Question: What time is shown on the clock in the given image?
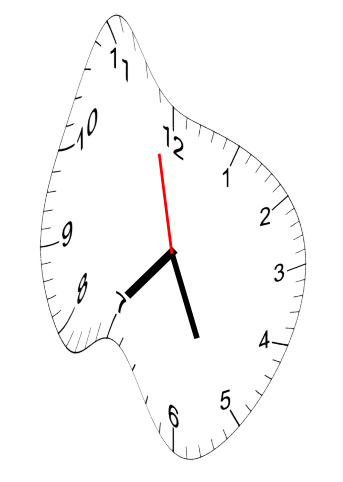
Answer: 07:25:58